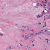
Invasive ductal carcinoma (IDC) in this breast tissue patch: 1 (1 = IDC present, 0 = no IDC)